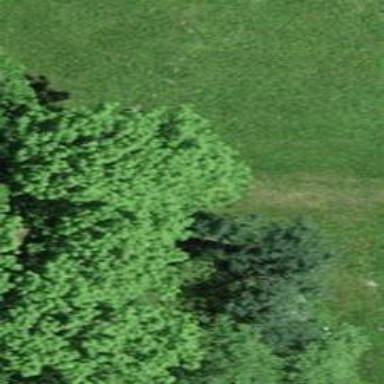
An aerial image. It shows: Grass track with grade 5 tracktype.